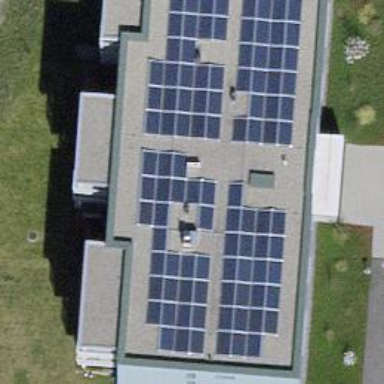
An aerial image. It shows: Solar power generator utilizing photovoltaic technology with solar photovoltaic panels.